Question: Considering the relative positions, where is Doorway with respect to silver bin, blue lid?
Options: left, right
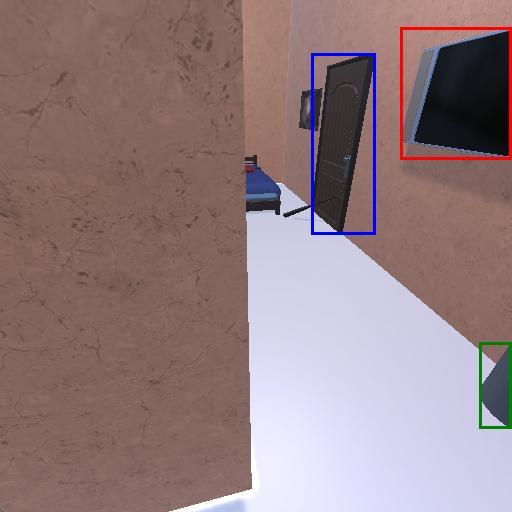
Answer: left